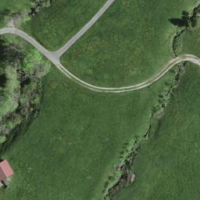
EUNIS habitat code: 25
Species observed at this site:
Geum rivale